Question: I am doing a program that opens a code from external file and shows it in a listview. The part of a interface looks like as:

When I select the line from the listview, and click on "link" button, I get the selected line using the following code:
'''
String CodeArea = (String) lstCode.getSelectionModel().getSelectedItem();
Stage dialog = new Stage();
dialog.initStyle(StageStyle.UTILITY);
Scene scene = new Scene(new Group(new Text(100, 100, CodeArea))); //this is just to display the output for testing purpose
'''
The main task of this program is to store the line numbers that the user selects and when reopens it later, the selected line numbers should be highlighted.
Is there any way to get the line number instead of selected line content? For example: instead of getting selected line content using 'getSelectedItem();' I want to get the selected line number.
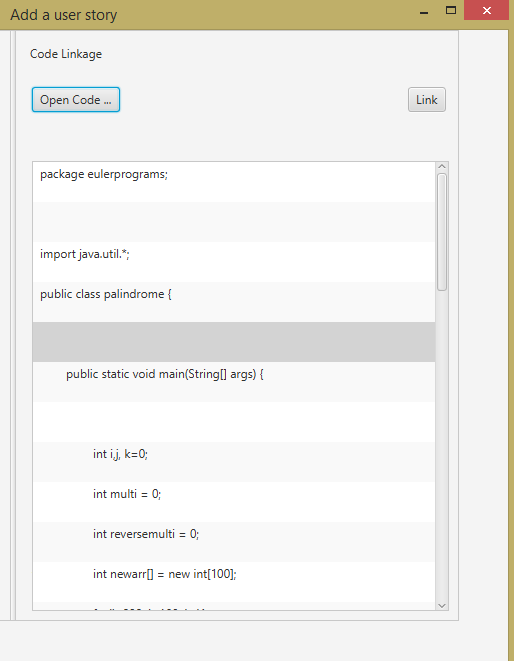
Answer: You can try 'getSelectedIndex()' for getting the index of your selection.
'''
int selectedIndex = lstCode.getSelectionModel().getSelectedIndex();
'''
Now because you need the line number, which IMHO should not contain 'zero (0)', just add '1' to the index to get the line number.
'''
int lineNumber = lstCode.getSelectionModel().getSelectedIndex() + 1;
'''